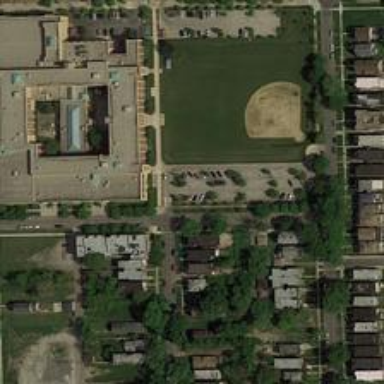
Here is a square building, a baseball field and rows of houses, integrated with lush plants .